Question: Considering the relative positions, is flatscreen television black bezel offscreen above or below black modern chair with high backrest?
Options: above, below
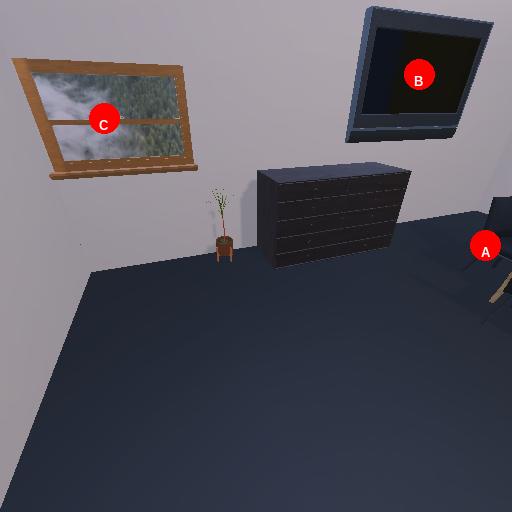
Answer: above